Interaction volume radius: 5 \u00c5
Interaction volume height: 20 \u00c5
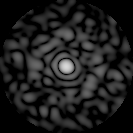
Disorder parameter: 0.8503